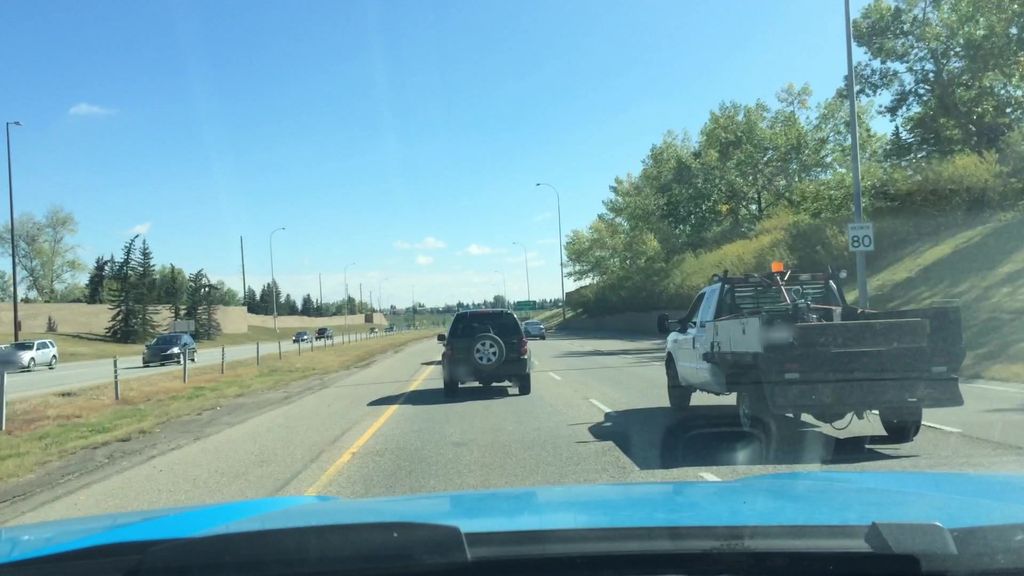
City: calgary